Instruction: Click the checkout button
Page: cart
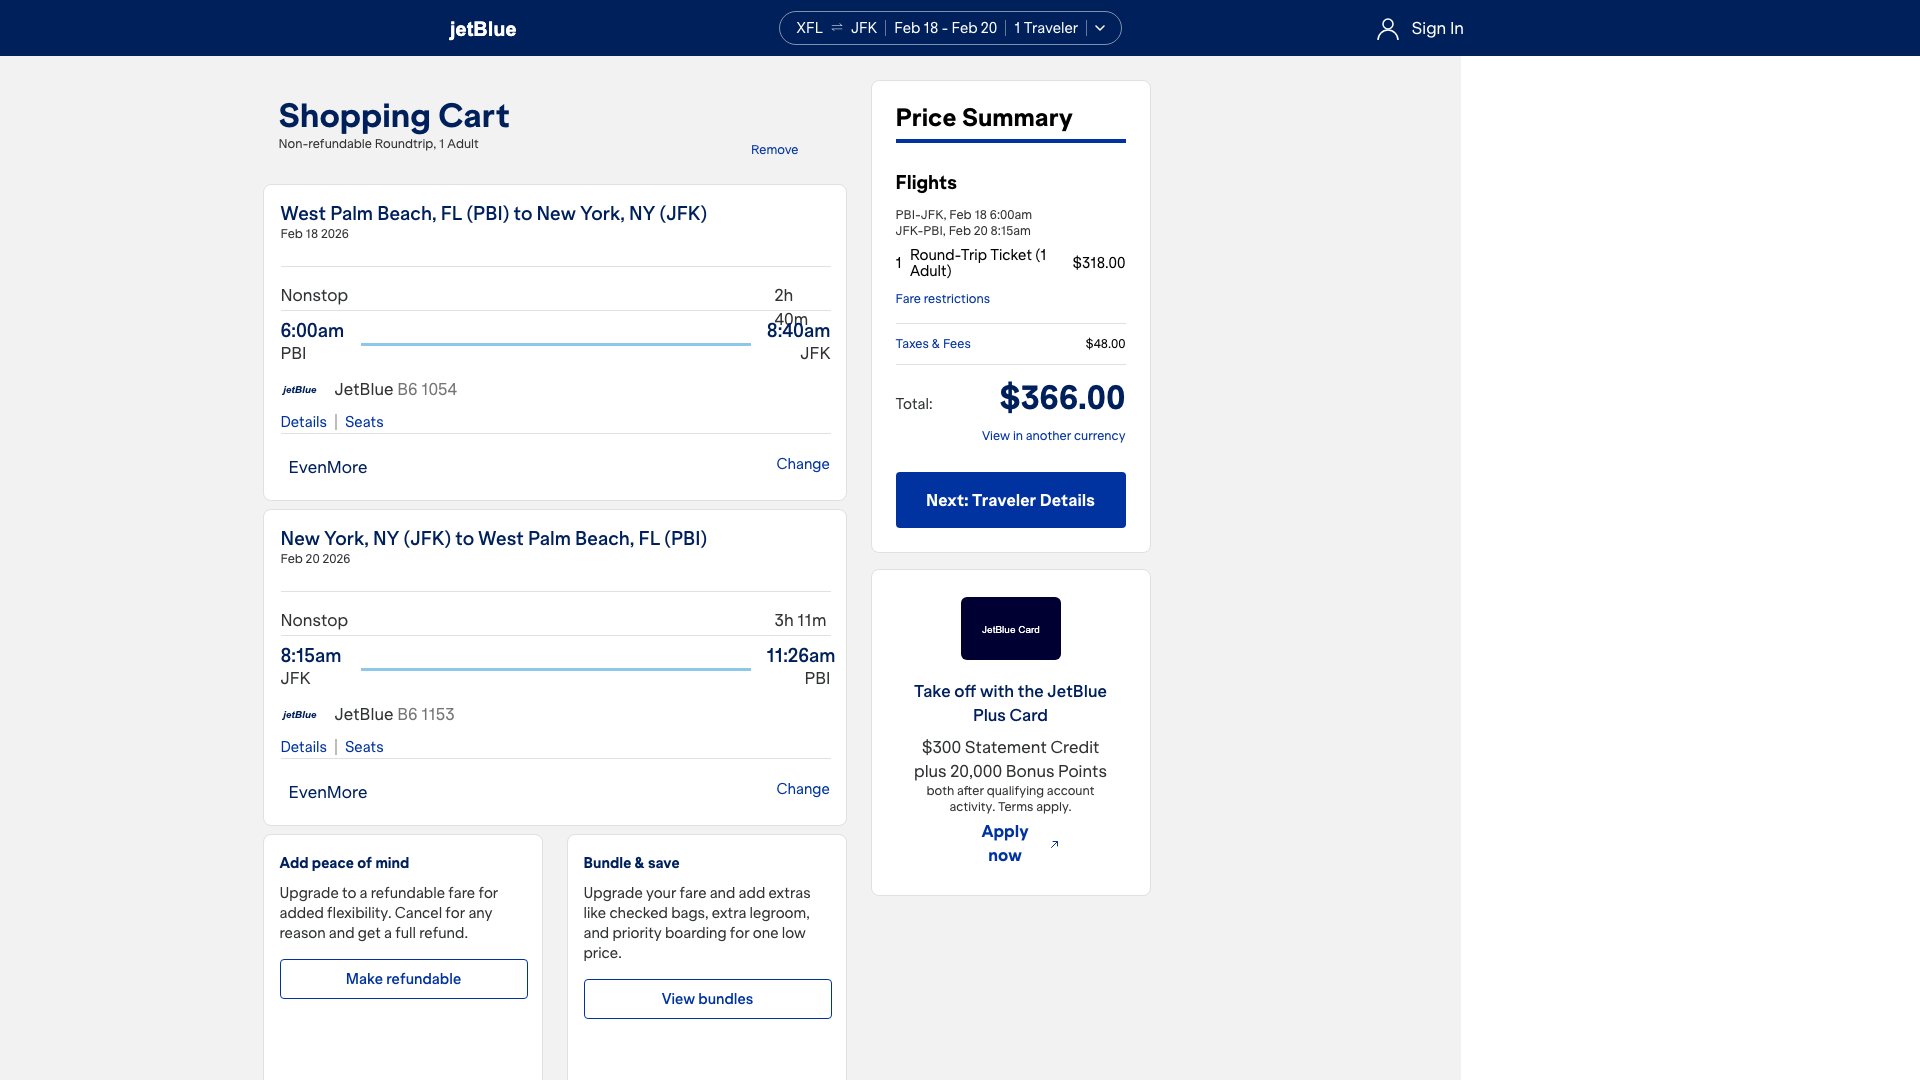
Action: click